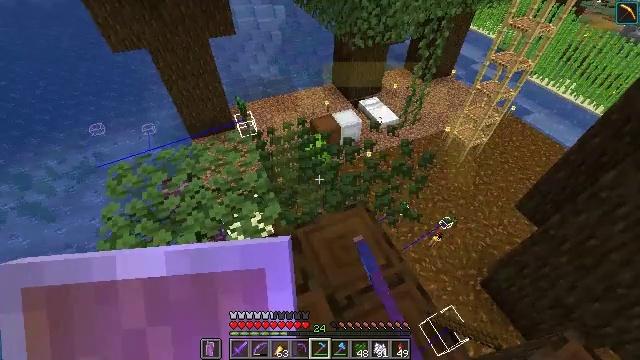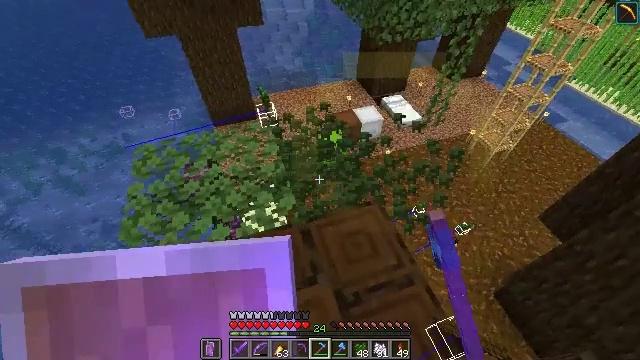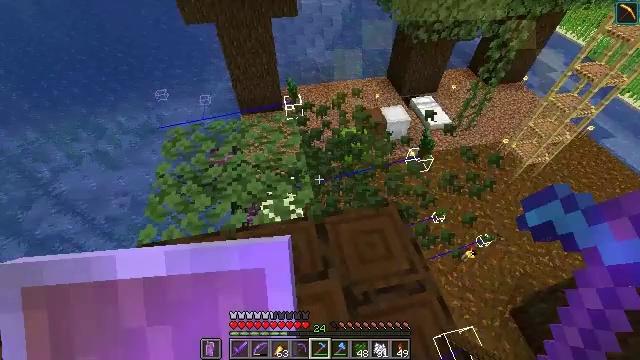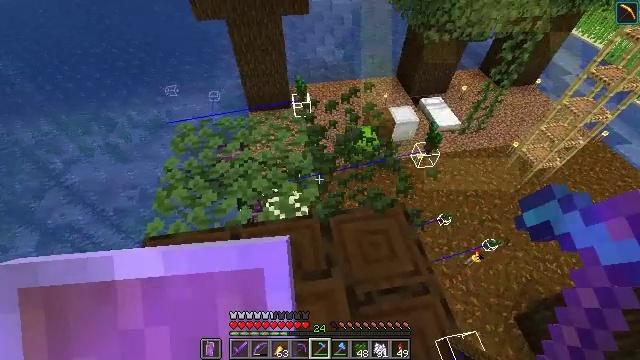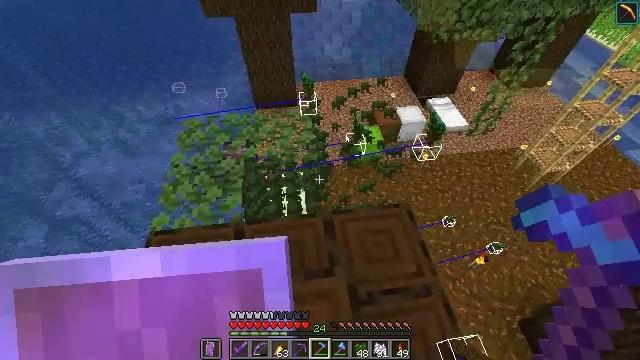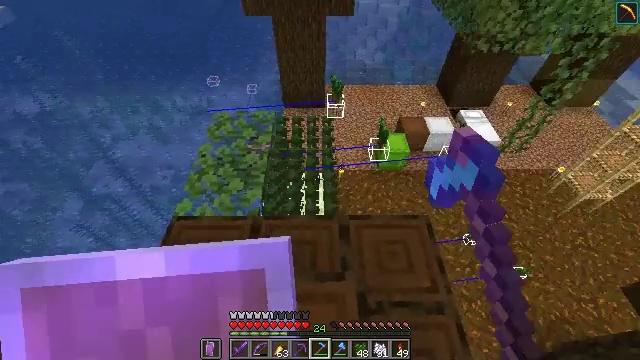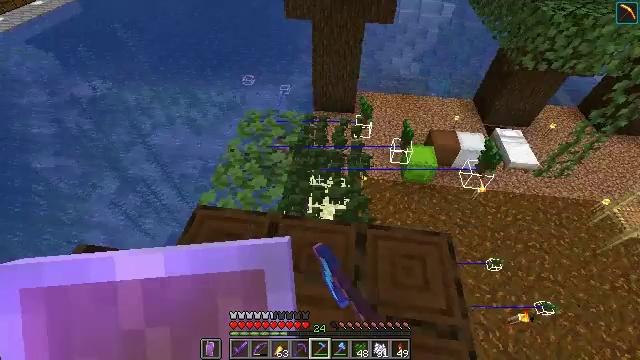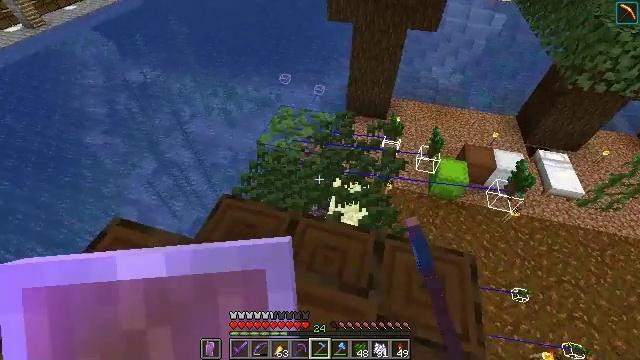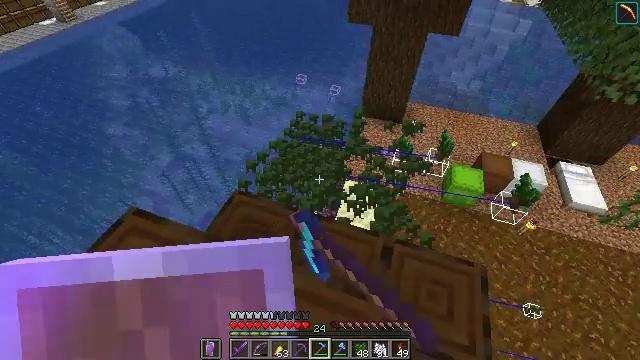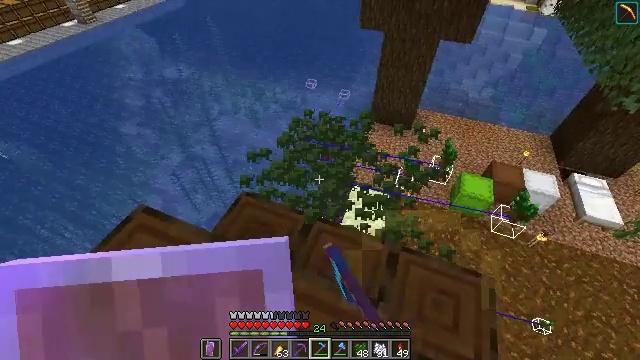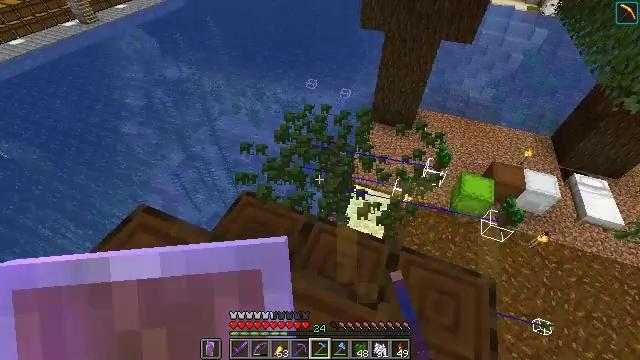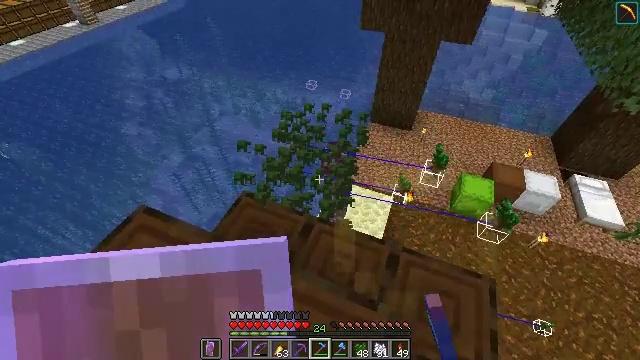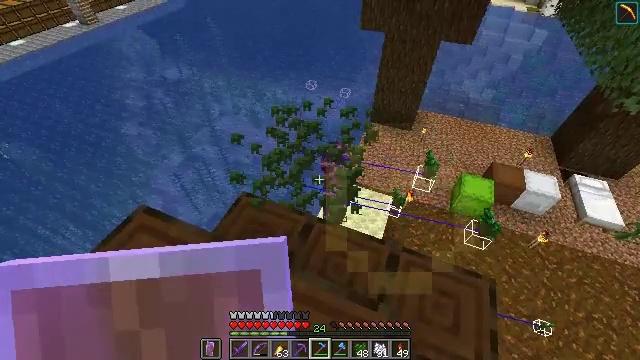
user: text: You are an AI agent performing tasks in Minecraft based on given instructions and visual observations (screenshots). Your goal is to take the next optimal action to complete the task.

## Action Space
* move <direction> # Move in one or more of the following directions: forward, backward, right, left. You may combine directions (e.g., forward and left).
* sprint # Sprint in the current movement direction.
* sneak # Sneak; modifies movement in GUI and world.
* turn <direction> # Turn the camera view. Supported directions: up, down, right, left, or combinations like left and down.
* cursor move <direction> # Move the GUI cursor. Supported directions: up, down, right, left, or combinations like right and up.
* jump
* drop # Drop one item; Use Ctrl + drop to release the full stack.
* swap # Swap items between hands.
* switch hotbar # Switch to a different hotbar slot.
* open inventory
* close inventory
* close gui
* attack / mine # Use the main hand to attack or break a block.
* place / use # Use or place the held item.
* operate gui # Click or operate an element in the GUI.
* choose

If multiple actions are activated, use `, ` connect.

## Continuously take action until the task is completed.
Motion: motion action
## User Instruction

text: Break the dark oak leaves for resources.
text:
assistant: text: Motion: turn left and down, attack / mine
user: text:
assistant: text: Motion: turn left and down, attack / mine
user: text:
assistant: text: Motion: turn left, attack / mine
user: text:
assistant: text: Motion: turn left, attack / mine
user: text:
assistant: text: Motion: turn left, attack / mine
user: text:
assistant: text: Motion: turn left, attack / mine
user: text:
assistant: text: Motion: turn left, attack / mine
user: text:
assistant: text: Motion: turn left, attack / mine
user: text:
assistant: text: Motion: turn left, attack / mine
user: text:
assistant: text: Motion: attack / mine
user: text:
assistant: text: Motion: attack / mine
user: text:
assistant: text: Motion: attack / mine
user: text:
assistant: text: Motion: attack / mine